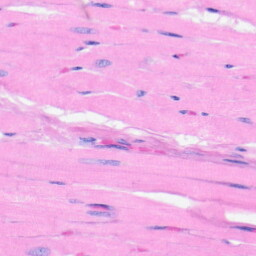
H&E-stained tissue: Heart